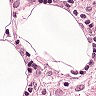
Metastatic tissue present: no